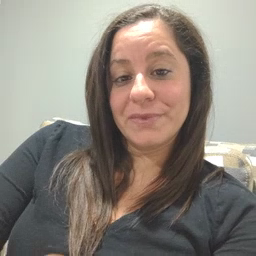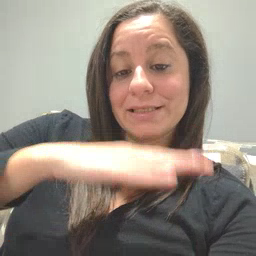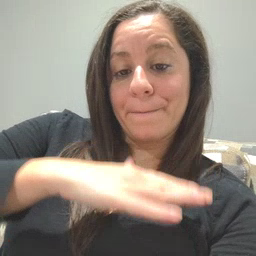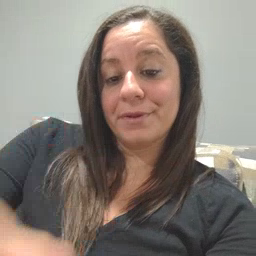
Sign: table